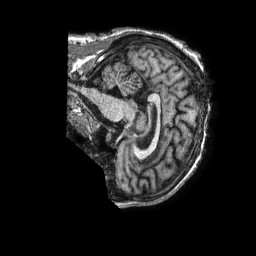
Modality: T1w
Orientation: sagittal
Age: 60
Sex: male
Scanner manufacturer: philips
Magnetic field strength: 1.5 T
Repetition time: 0.008374 s
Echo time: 0.003858 s